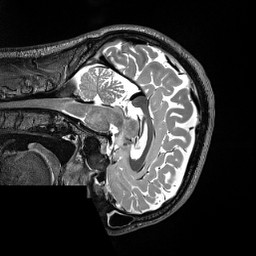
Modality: T2w
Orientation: sagittal
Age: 36
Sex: male
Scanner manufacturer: siemens
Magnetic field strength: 3 T
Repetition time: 3.2 s
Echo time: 0.563 s